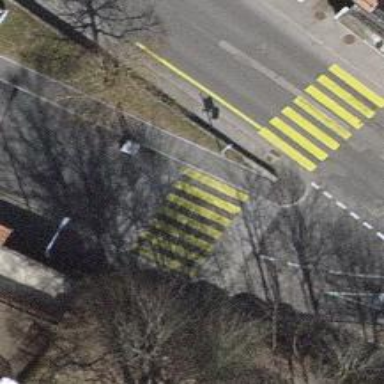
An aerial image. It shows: Zebra crossing on the road.